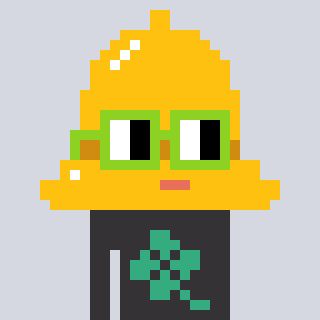
a pixel art character with square light green glasses, a bell-shaped head and a grayscale-colored body on a cool background